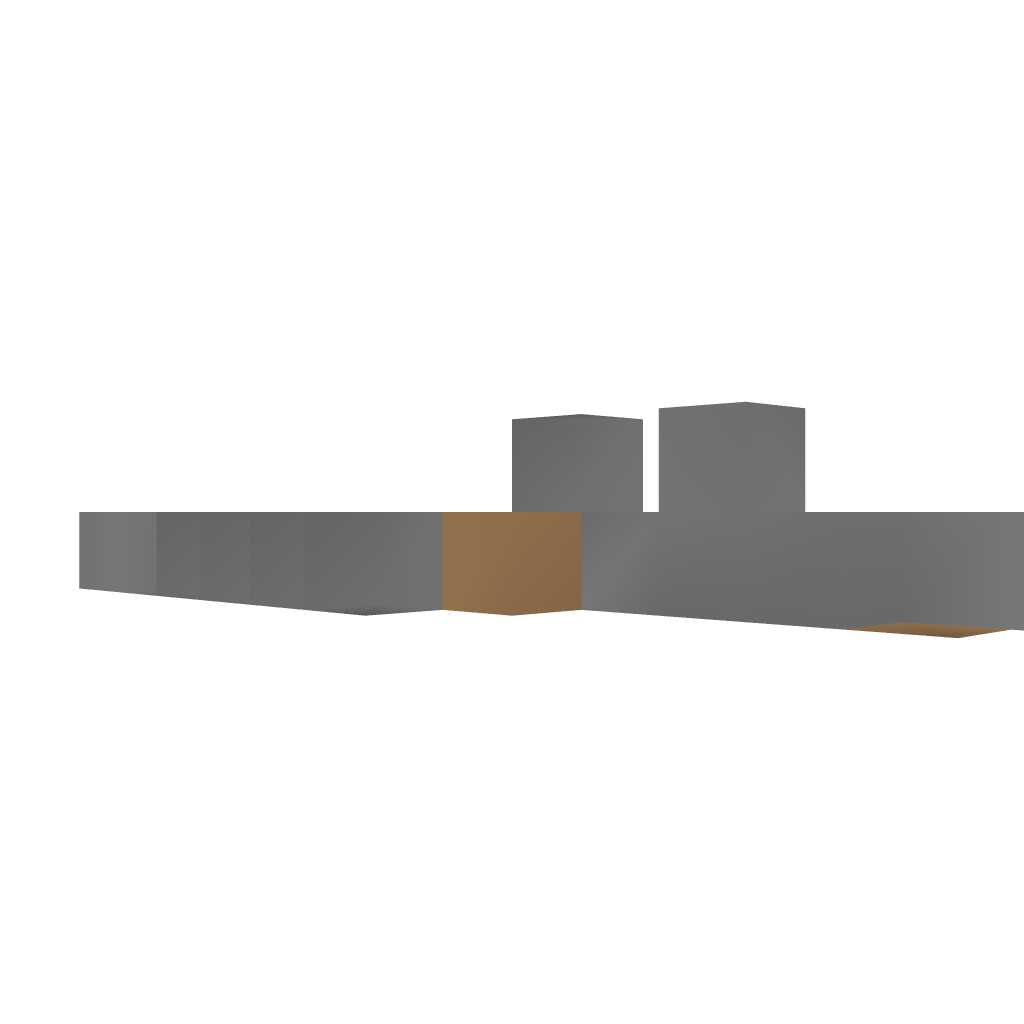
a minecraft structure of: Dusk to Dawn Switch with Override bad low quality